Question: What is the value of the measurement in the image?
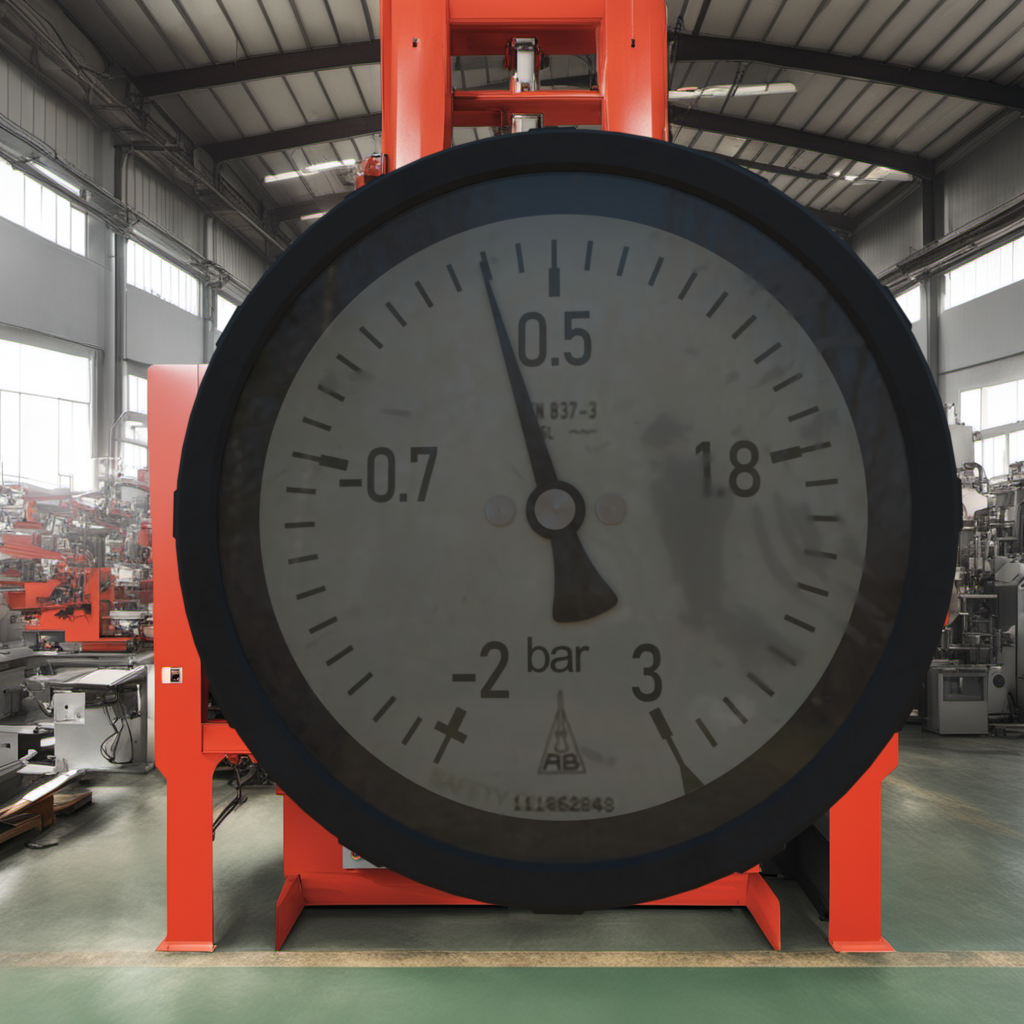
Answer: The result is 0.23
Question: What is the range of the measurement shown in the image?
Answer: The range is from -2 to 3
Question: What is the minimum and maximum reading range of the measurement in the image?
Answer: The minimum value is -2 and the maximum value is 3